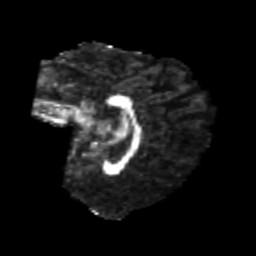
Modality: FA
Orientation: sagittal
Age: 23
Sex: female
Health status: healthy
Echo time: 0.074 s